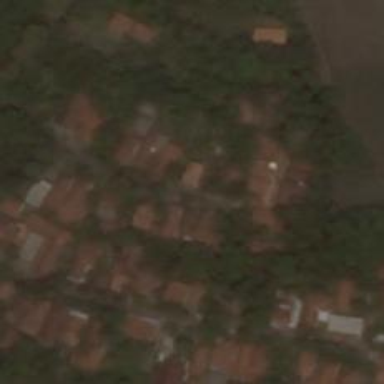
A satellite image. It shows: Residential road.